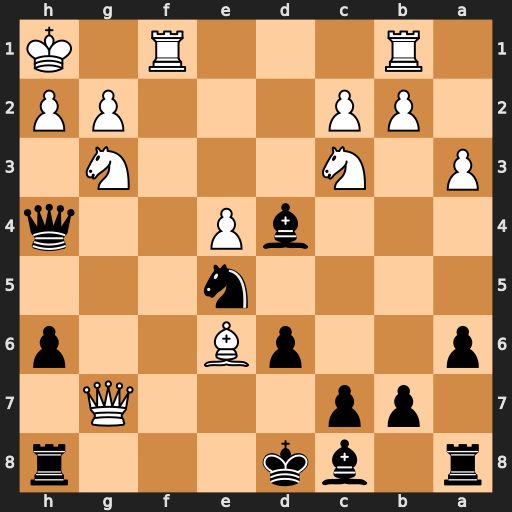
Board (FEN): r1bk3r/1pp3Q1/p2pB2p/4n3/3bP2q/P1N3N1/1PP3PP/1R3R1K
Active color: b
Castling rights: -
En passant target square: -
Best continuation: Nf3 Qxh8+ Bxh8 Rxf3 Bxe6